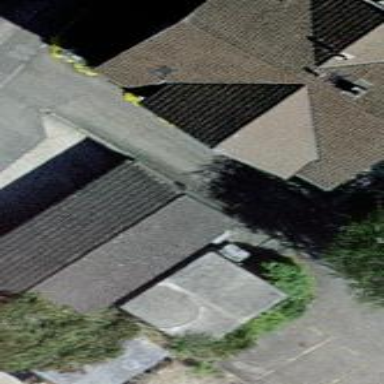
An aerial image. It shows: Garage.